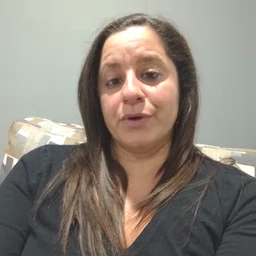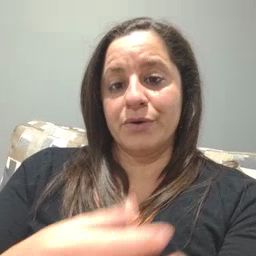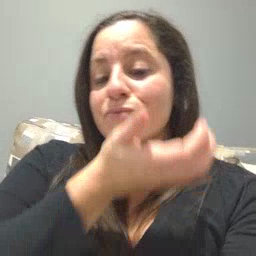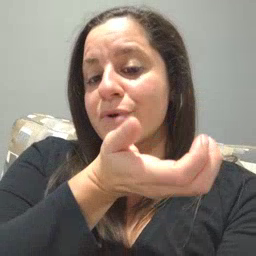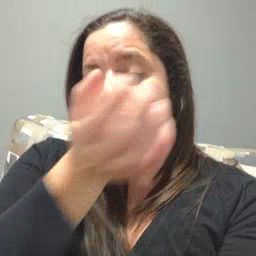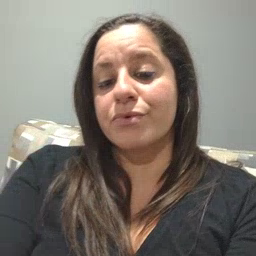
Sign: grass